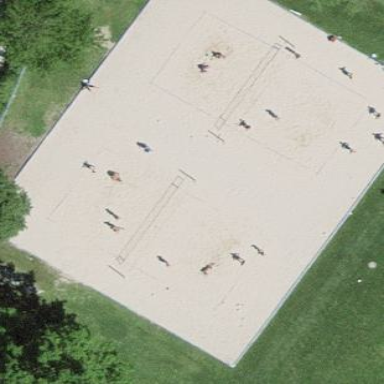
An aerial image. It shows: Pitch used for beach volleyball.